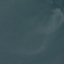
Land use / land cover: SeaLake